Aerial crown-view tile of a tropical tree (Barro Colorado Island, Panama), acquired 20241014:
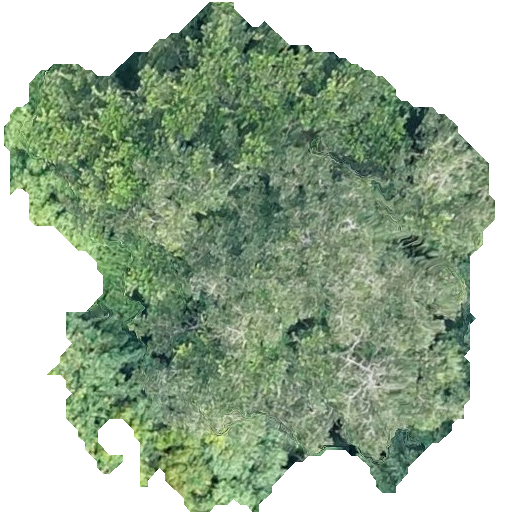
Species: Ficus obtusifolia
GBIF accepted scientific name: Ficus obtusifolia
Crown area: 264.163 m²